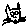
Label: cat